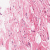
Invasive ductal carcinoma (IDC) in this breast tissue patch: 0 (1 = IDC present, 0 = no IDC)